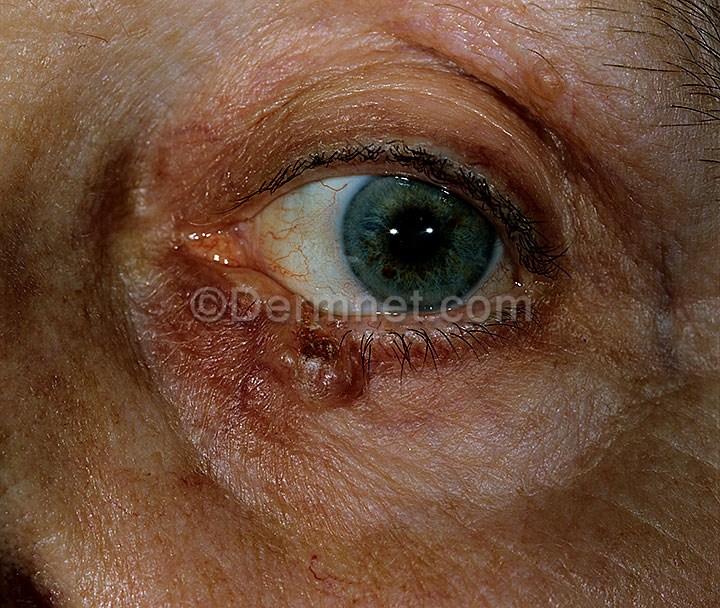
Disease: Actinic Keratosis Basal Cell Carcinoma and other Malignant Lesions